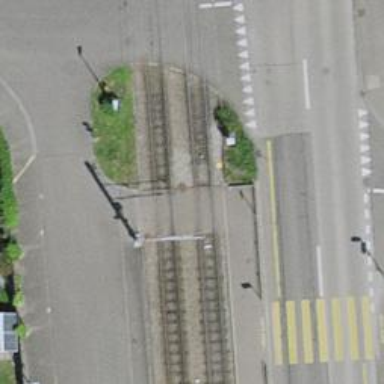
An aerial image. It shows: Railway crossing.